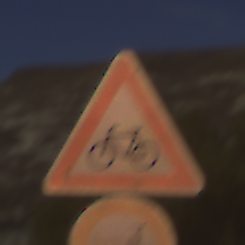
Verkehrszeichen: RadverkehrRechts
Zusatzzeichen unten: VerbotUeberholenEinspurigeFahrzeuge
Umgebung: Outdoor, Nature
Tageszeit: Midday
Wetter: Clear
Licht: Natural
Jahreszeit: NotSpecified
Kontrast: HighContrast